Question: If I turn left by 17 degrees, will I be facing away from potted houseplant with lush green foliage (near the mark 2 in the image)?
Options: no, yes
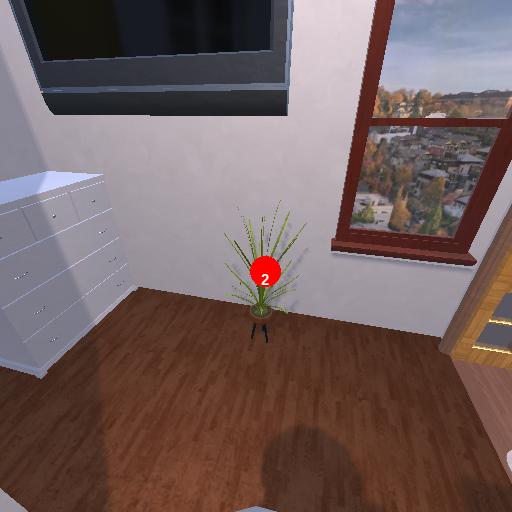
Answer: no